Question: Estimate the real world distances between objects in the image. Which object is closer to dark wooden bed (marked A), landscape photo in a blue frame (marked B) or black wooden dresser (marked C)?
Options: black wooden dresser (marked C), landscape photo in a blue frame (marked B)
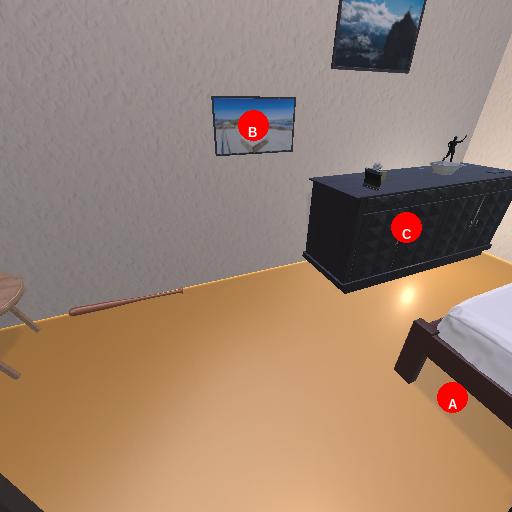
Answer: black wooden dresser (marked C)